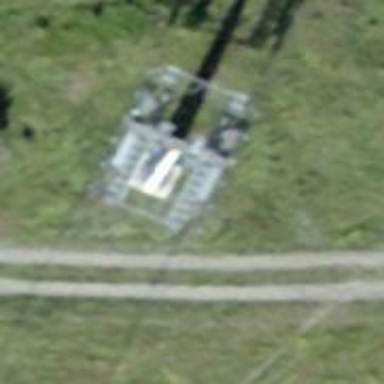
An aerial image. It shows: Pylon for aerialway.